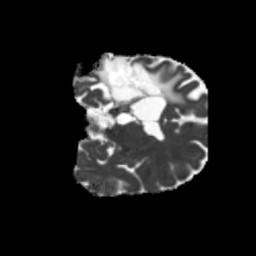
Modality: MD
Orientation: coronal
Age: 41
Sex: male
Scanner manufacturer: siemens
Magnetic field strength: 3 T
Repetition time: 5.25 s
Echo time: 0.08 s